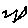
Label: zigzag